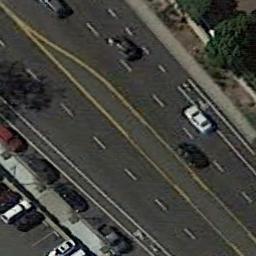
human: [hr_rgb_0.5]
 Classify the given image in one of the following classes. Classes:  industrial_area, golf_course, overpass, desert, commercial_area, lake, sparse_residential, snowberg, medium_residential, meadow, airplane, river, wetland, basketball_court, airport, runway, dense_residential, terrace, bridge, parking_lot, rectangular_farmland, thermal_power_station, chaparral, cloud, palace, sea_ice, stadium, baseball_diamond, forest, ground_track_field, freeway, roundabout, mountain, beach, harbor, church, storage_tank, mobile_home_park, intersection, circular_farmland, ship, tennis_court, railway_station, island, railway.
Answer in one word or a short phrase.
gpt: freeway